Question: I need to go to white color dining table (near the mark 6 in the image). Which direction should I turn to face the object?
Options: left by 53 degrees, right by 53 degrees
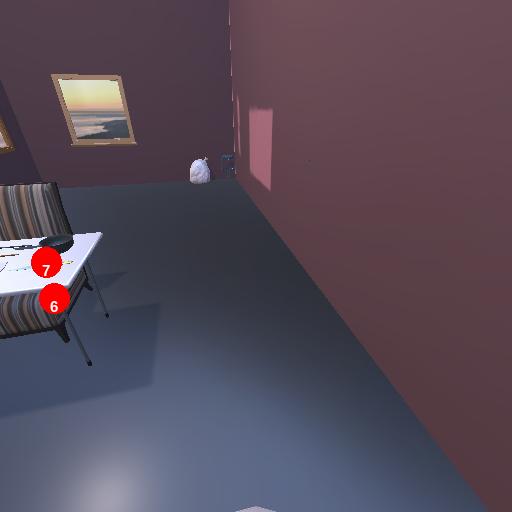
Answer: left by 53 degrees